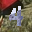
Label: 4